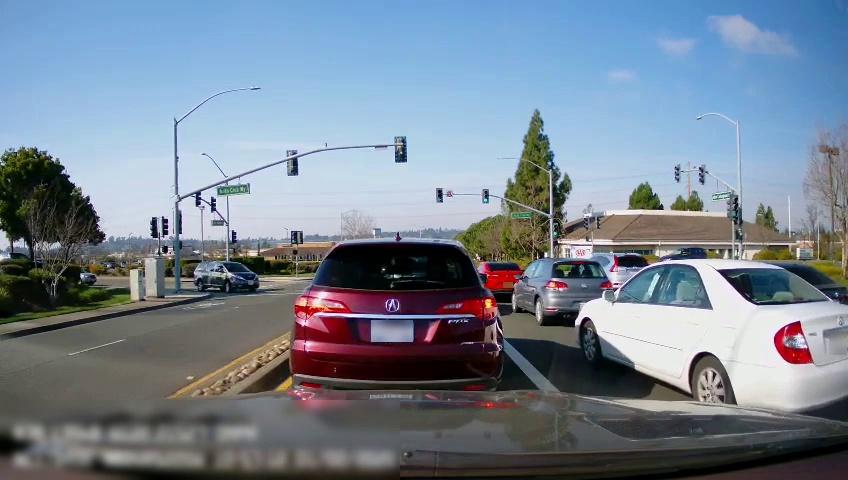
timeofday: Day
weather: Sunny
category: Drivable Space
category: Drivable Space
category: Vehicles | Car
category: Vehicles | SUV
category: Vehicles | SUV
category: Vehicles | Car
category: Vehicles | Car
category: Vehicles | Car
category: Vehicles | Car
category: Vehicles | SUV
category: Vehicles | SUV
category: Lanes | Current Lane
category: Lanes | Alternate Lane
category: Lanes | Opposite Lane
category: Traffic | Signs
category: Traffic | Signs
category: Traffic | Signs
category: Traffic | Signs
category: Traffic | Lights
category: Traffic | Lights
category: Traffic | Lights
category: Traffic | Lights
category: Traffic | Lights
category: Traffic | Lights
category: Traffic | Lights
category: Traffic | Lights
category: Traffic | Lights
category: Traffic | Lights
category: Traffic | Lights
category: Traffic | Lights
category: Traffic | Lights
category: Traffic | Lights
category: Traffic | Lights